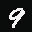
Label: 9